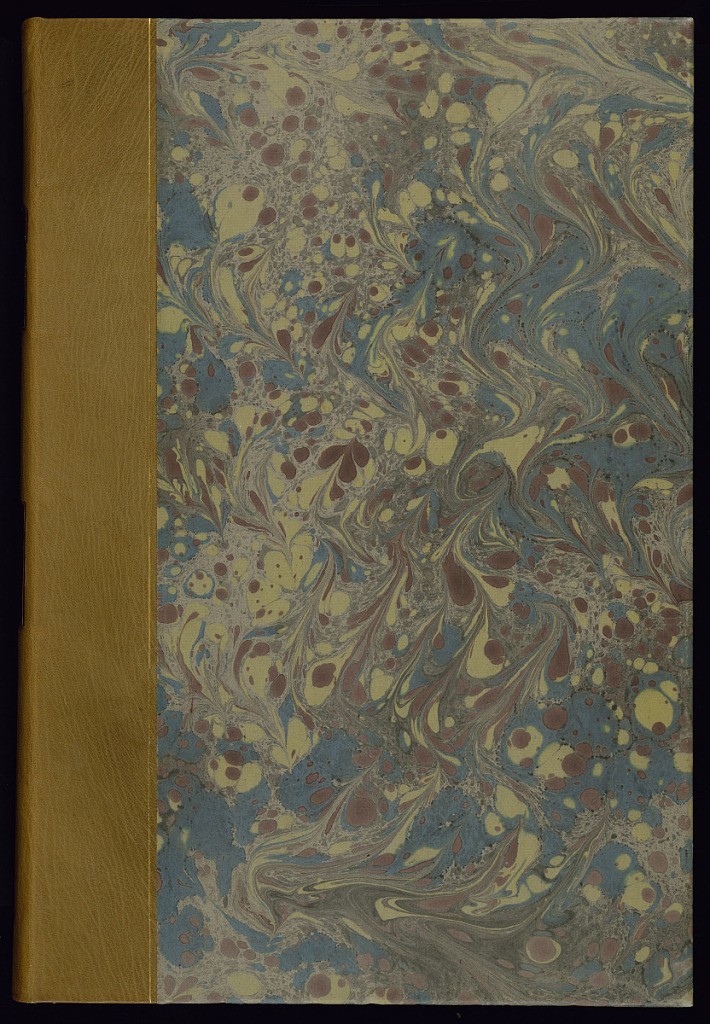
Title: Album of Prints: Designs by François de Cuvilliés as well as other German Artists
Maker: François de Cuvilliés the Elder, Belgian, 1695 - 1768
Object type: Album
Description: Album containing series of ornament and design prints by François Cuvilliés published in 1745. In addition to books A-V in the series, the album also contains a selection of etched landscapes and mythological scenes by Cuvilliés and other German artists.